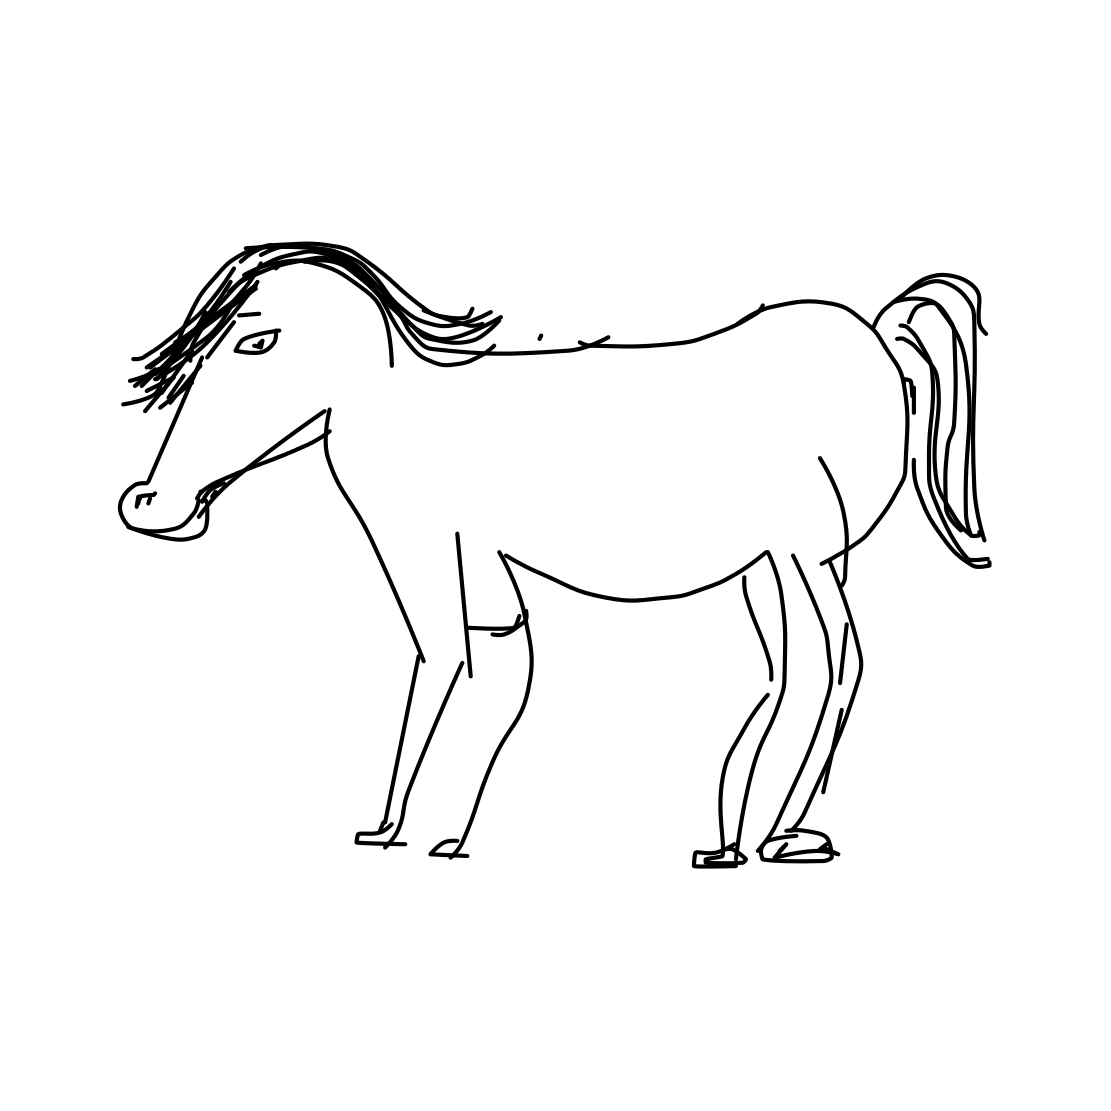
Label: horse